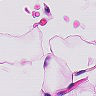
Metastatic tissue present: no